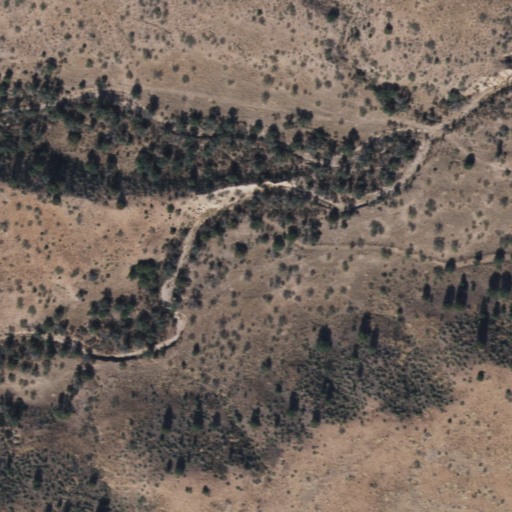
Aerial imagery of valley in Arizona named Wood Canyon containing shrub and grassland